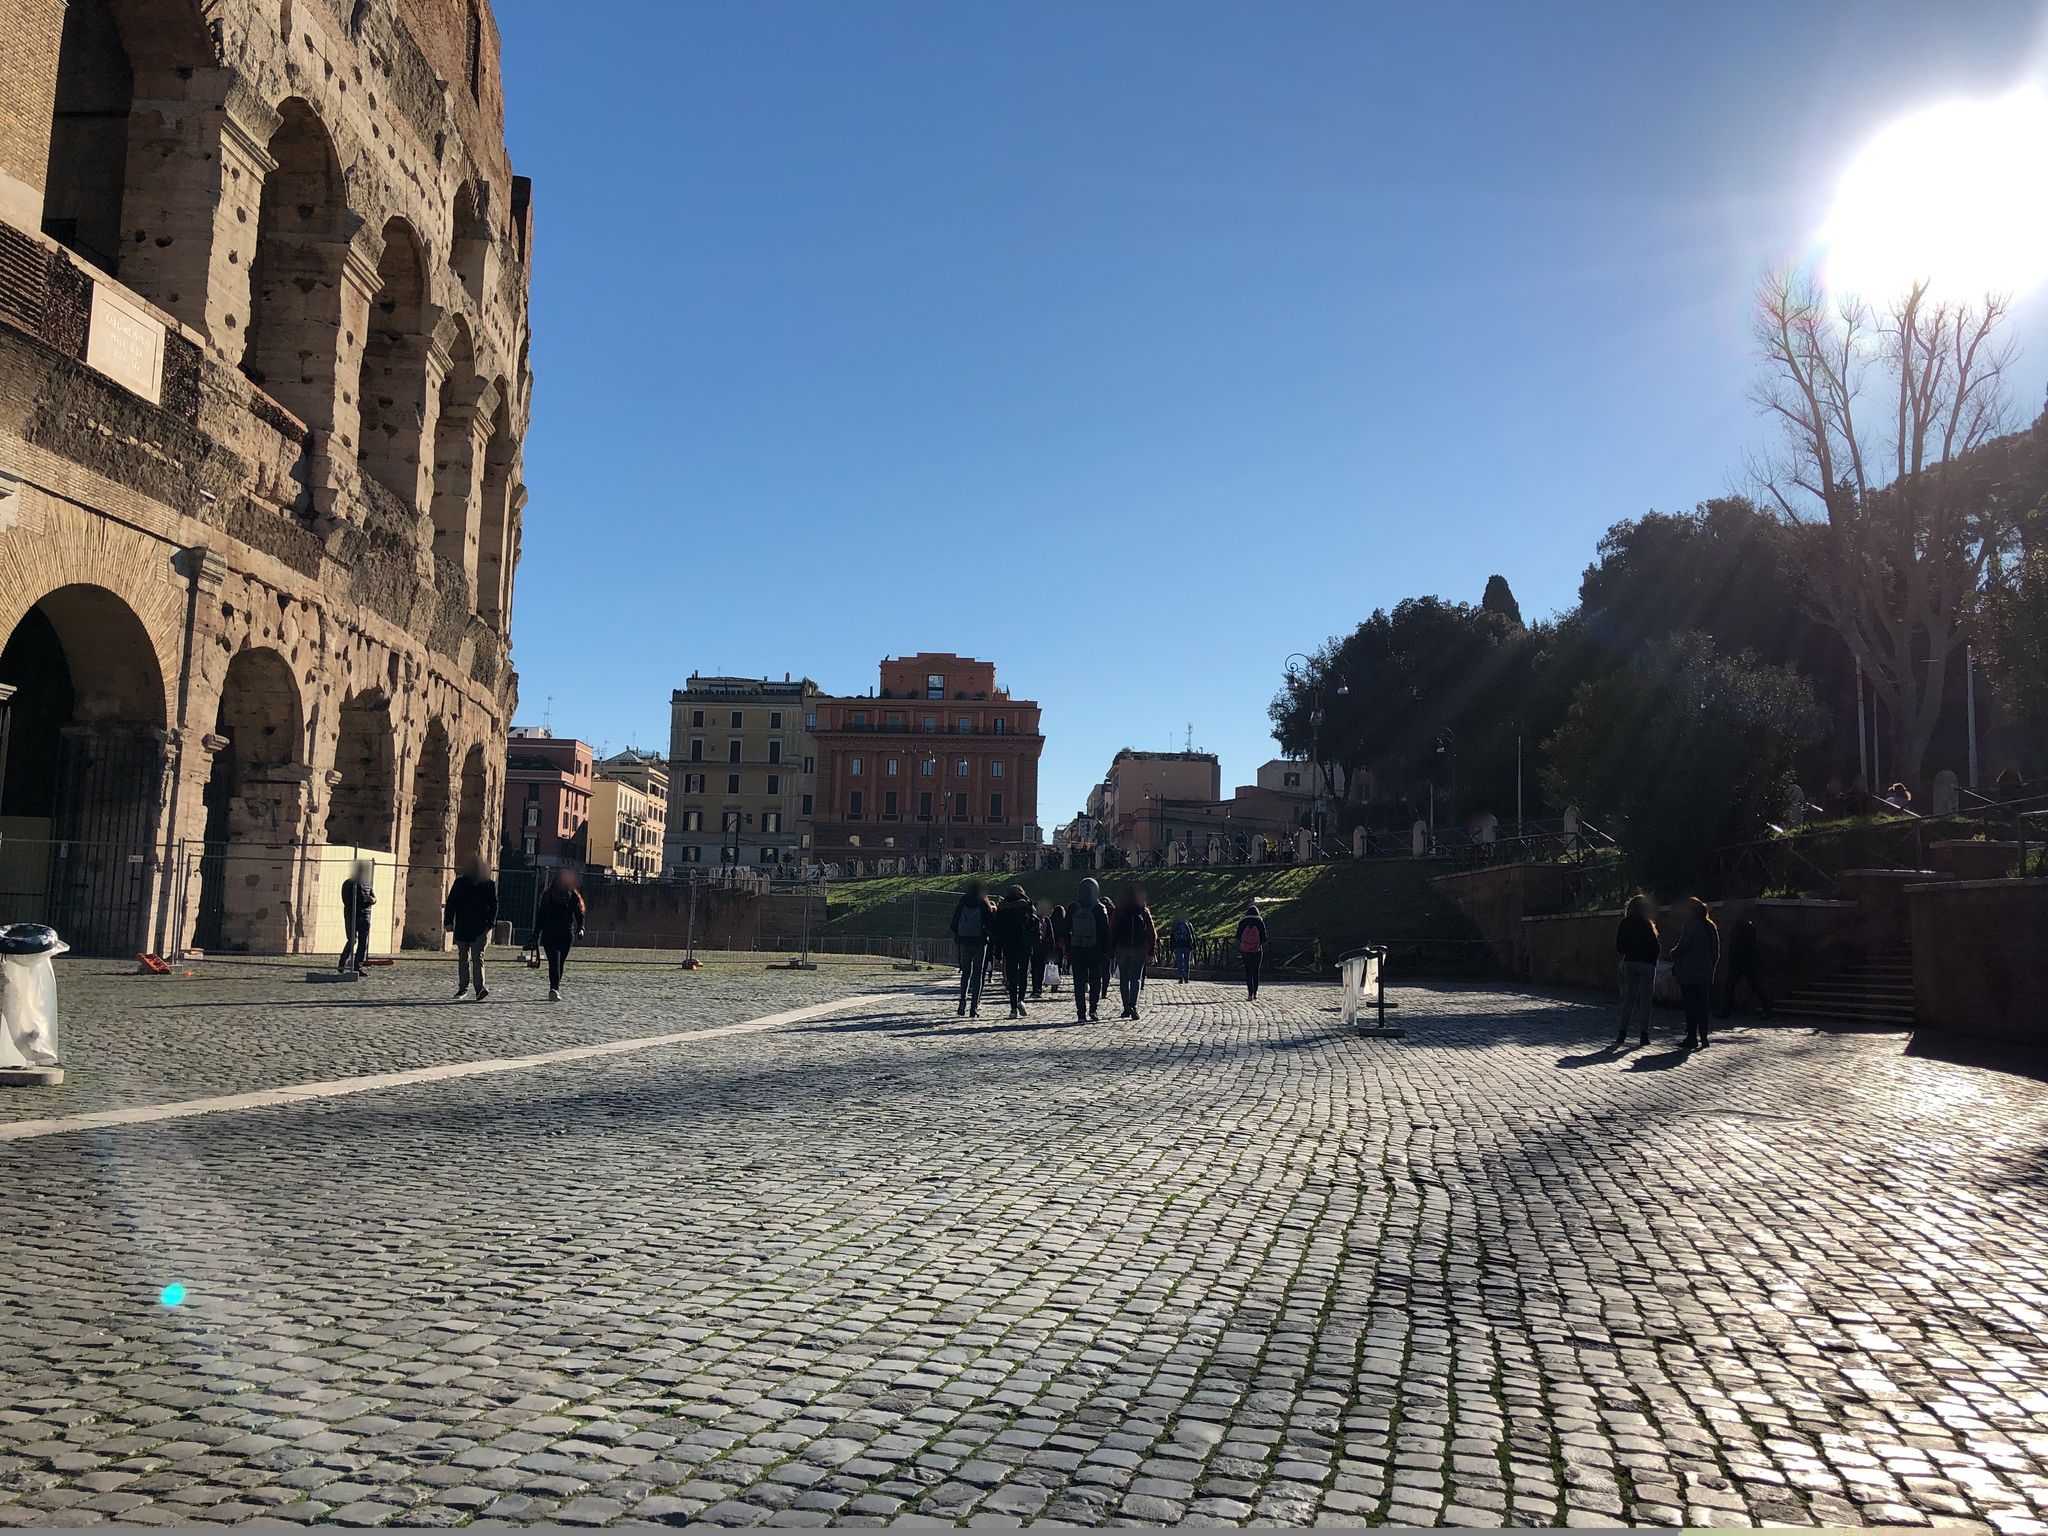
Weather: clear
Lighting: day
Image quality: good
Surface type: walking surface
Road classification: pedestrian, steps, footway
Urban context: urban centre
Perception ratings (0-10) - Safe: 7.55, Lively: 7.31, Beautiful: 6.99, Boring: 8.05, Depressing: 3.45, Wealthy: 4.17